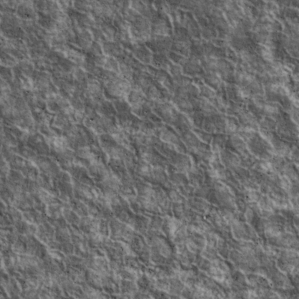
Label: non_frost